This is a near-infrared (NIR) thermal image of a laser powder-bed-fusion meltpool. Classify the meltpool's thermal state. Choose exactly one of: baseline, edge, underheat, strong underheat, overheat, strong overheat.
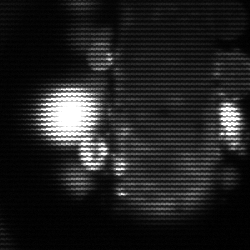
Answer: strong underheat